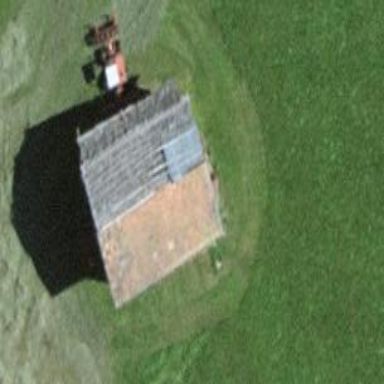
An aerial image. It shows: Barn.